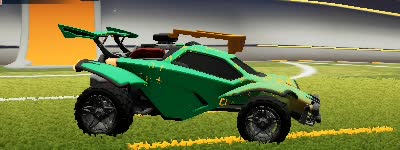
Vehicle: octane